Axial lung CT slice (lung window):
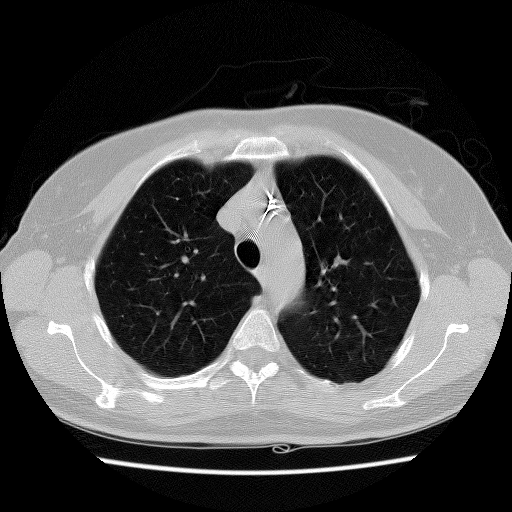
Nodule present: no